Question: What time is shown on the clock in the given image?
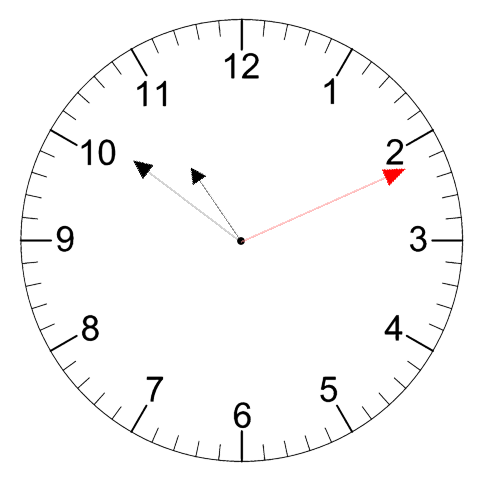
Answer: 10:51:11